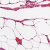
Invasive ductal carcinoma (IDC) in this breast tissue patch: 0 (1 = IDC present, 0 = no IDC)